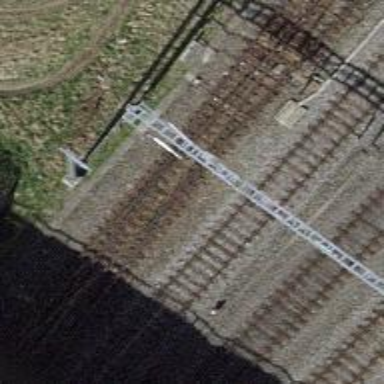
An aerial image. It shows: Siding railway track with electrified contact line.